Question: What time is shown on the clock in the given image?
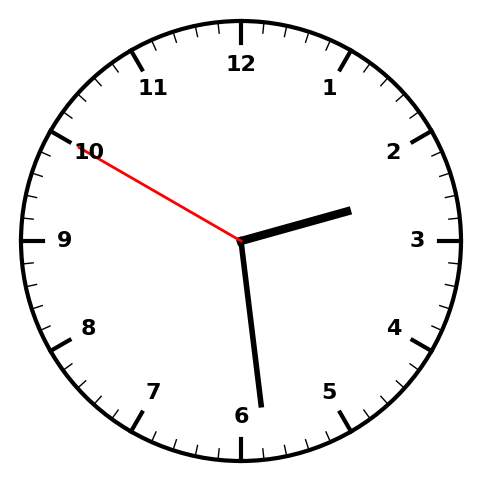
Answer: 02:28:50